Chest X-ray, PA view. Patient: 17 years old, sex F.
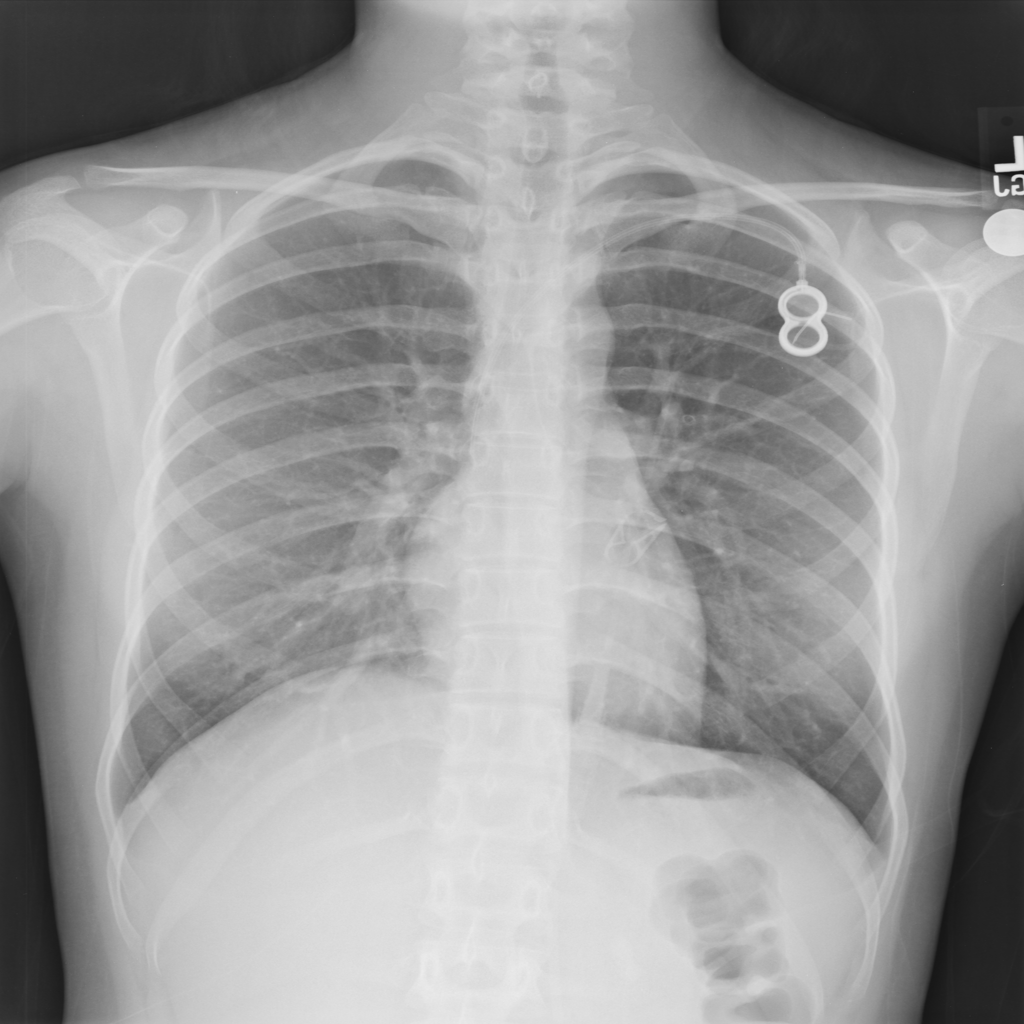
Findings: No Finding